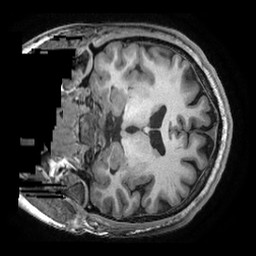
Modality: T1w
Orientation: coronal
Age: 27
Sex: male
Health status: healthy
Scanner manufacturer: ge